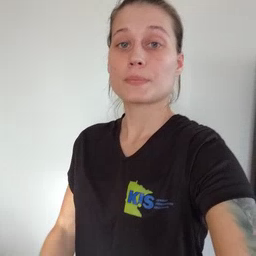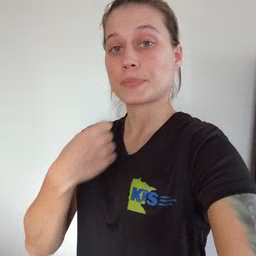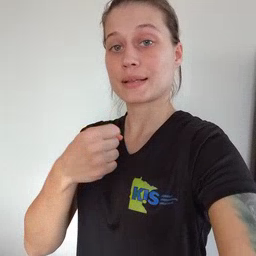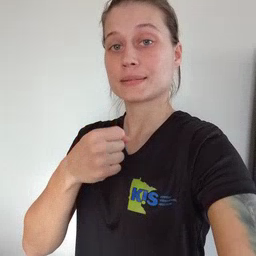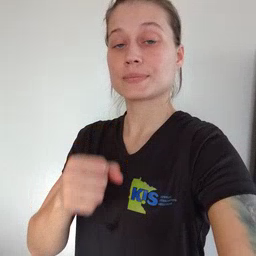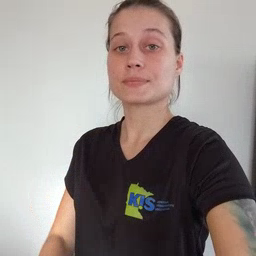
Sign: make